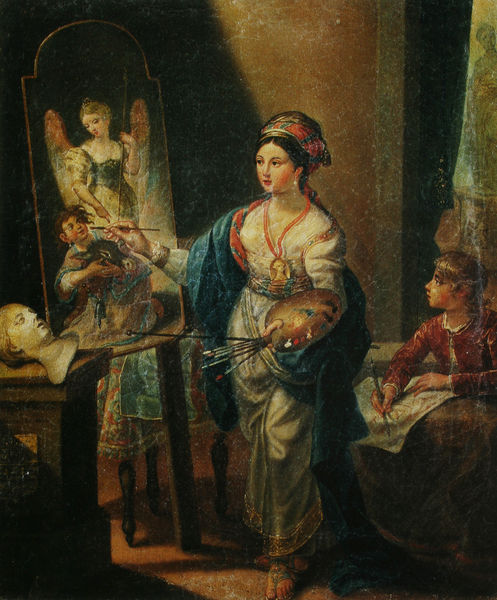
Titel: Selbstporträt
Standort: Florenz
Institution: Galleria degli Uffizi
Schlagwörter: blau, dunkel, flügel, fuß, gemälde, hand, kopf, schatten, umhang, weiß, gelb, grün, menschen, mädchen, ocker, sitzen, ausschnitt, braun, bunt, finger, frau, holz, kleid, licht, mund, nase, pfeiler, profil, raum, schwarz, skizze, säule, tisch, zeichnung, zimmer, blick, rot, tier, tuch, beige, malerei, muster, alt, jung, wand, augen, falten, gesicht, stehen, bild, innenraum, porträt, spiegel, tischdecke, vorhang, öl, gewand, haare, mantel, stehend, stoff, kind, mutter, blatt, brosche, esel, engel, skulptur, statue, farbig, papier, schrank, ecke, modell, lehrerin, spiegelbild, unterricht, farben, kette, farbe, haarband, ölgemälde, lanze, kopftuch, büste, atelier, maler, malerin, staffelei, podest, junge, rit, knabe, medaillon, torso, barfuß, künstler, leinwand, medallie, allegorie, kunst, künstlerin, malen, palette, pinsel, pinselstrich, stift, utensilien, sandale, werkzeug, zeichnen, dekce, heiliger, heilige, speer, schüler, gerafft, stafelei, turban, erzengel, sohn, umhand, farbpalette, malend, gütel, dunkeö, schülerin, engelsflügel, pinselzeig, lehrling, kopßf, leinwad, malerwerkzeug, schuülerin, orientaalismus